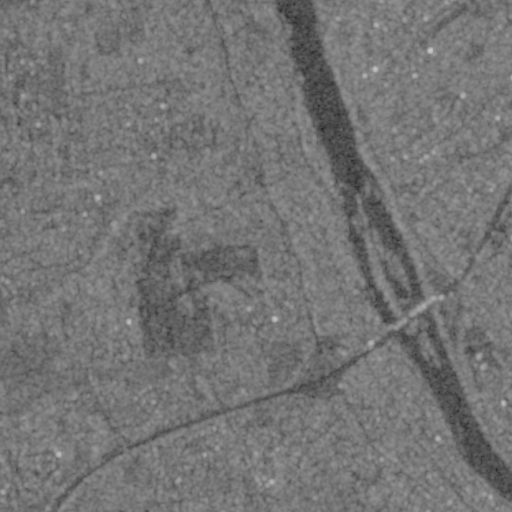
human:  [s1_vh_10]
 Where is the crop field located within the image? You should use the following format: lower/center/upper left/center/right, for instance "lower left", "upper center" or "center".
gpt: The crop field is located in the center right of the image.
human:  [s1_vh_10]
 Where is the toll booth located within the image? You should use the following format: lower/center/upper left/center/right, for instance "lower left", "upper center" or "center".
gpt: The toll booth is located in the lower right of the image.
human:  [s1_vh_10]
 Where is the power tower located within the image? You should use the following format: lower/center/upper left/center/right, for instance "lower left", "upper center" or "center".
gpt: There is no power tower in the image.

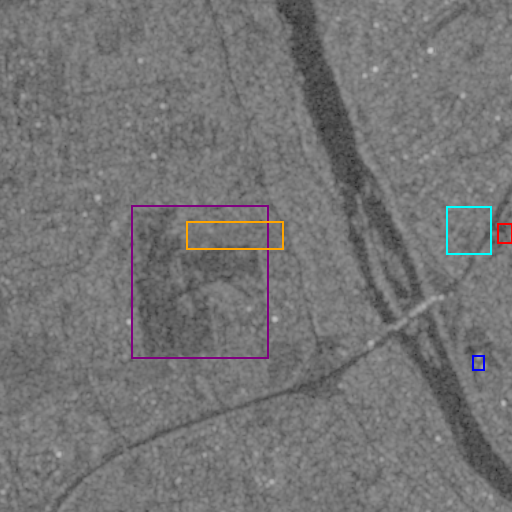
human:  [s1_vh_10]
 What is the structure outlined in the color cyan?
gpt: The structure outlined in cyan is a crop field.
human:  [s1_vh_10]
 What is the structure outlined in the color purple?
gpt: The structure outlined in purple is a park.
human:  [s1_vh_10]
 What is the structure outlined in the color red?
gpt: The structure outlined in red is a parking lot.
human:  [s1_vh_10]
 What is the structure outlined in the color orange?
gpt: The structure outlined in orange is a building.
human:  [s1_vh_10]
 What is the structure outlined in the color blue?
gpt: The structure outlined in blue is a building.
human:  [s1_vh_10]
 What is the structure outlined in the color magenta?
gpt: There is no magenta outline.